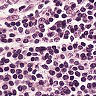
Metastatic tissue present: no